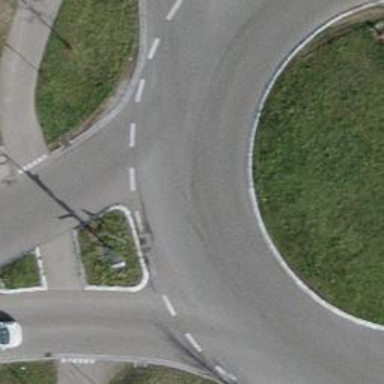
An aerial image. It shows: Asphalt road in residential area leading to roundabout.